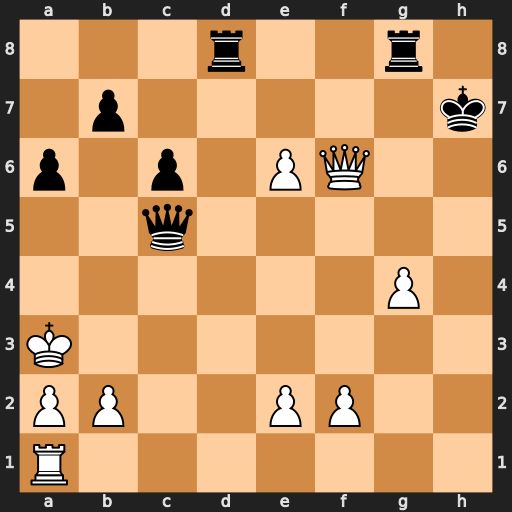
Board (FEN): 3r2r1/1p5k/p1p1PQ2/2q5/6P1/K7/PP2PP2/R7
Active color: w
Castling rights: -
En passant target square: -
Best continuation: b4 Rd3+ exd3